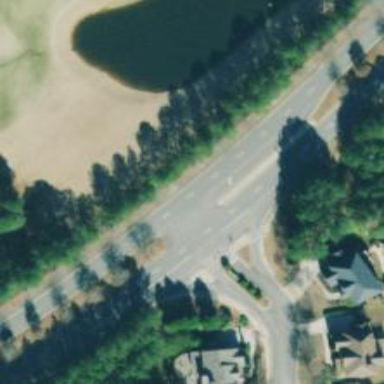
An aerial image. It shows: Asphalt road with secondary link designation.